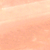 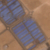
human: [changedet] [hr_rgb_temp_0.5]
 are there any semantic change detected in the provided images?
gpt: Some sheds were built in the desert.